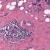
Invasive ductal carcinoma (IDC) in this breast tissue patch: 1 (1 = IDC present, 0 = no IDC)